Interaction volume radius: 5 \u00c5
Interaction volume height: 25 \u00c5
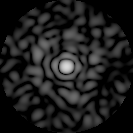
Disorder parameter: 0.8248